Question: I am using d3.js for graph. at some point i have to show data with some special part of graph for example if the values is cross some boundary then show that part with filling pattern. for more clear is there in and image.
i get the rect part that cross the boundary but how can i fill it with this pattern?
any css or canvas tricks?

Note : this image is just an example not the real one
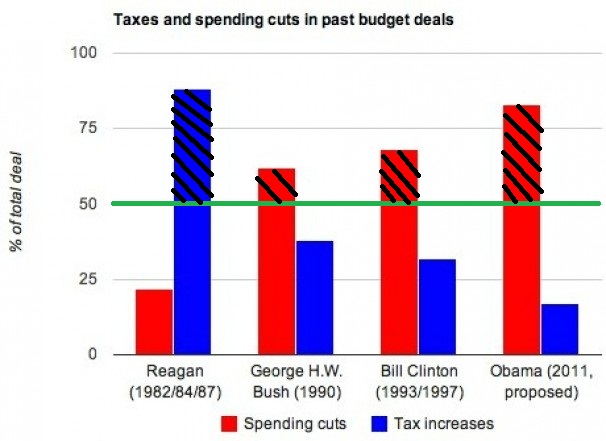
Answer: How about this:
<URL>
'''
var svg = d3.select("body").append("svg");
svg
.append('defs')
.append('pattern')
.attr('id', 'diagonalHatch')
.attr('patternUnits', 'userSpaceOnUse')
.attr('width', 4)
.attr('height', 4)
.append('path')
.attr('d', 'M-1,1 l2,-2 M0,4 l4,-4 M3,5 l2,-2')
.attr('stroke', '#000000')
.attr('stroke-width', 1);
svg.append("rect")
.attr("x", 0)
.attr("width", 100)
.attr("height", 100)
.style("fill", 'yellow');
svg.append("rect")
.attr("x", 0)
.attr("width", 100)
.attr("height", 100)
.attr('fill', 'url(#diagonalHatch)');
'''